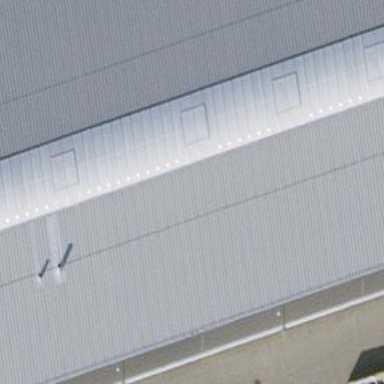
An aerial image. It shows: Industrial building.